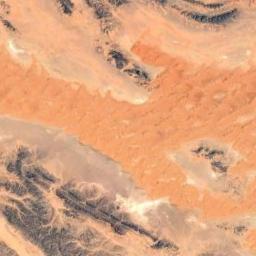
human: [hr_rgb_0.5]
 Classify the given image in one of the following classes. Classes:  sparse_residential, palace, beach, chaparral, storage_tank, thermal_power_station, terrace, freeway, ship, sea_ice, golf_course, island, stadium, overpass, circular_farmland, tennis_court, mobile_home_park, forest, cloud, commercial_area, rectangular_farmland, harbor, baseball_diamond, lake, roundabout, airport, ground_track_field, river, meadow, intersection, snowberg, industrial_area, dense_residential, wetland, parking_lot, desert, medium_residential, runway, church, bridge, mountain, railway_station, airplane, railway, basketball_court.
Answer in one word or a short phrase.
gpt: desert